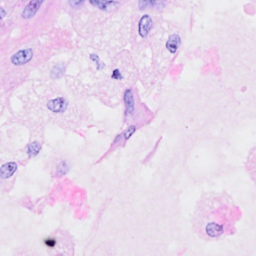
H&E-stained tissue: Breast